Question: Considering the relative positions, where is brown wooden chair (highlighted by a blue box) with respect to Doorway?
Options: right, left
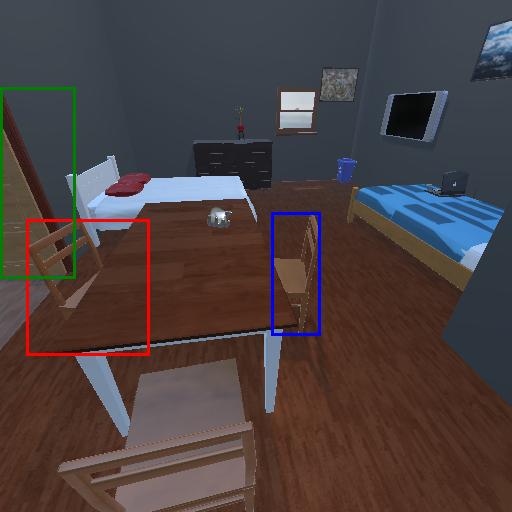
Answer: right